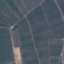
Land use / land cover class: PermanentCrop